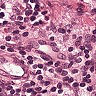
Metastatic tissue present: no